Chest X-ray:
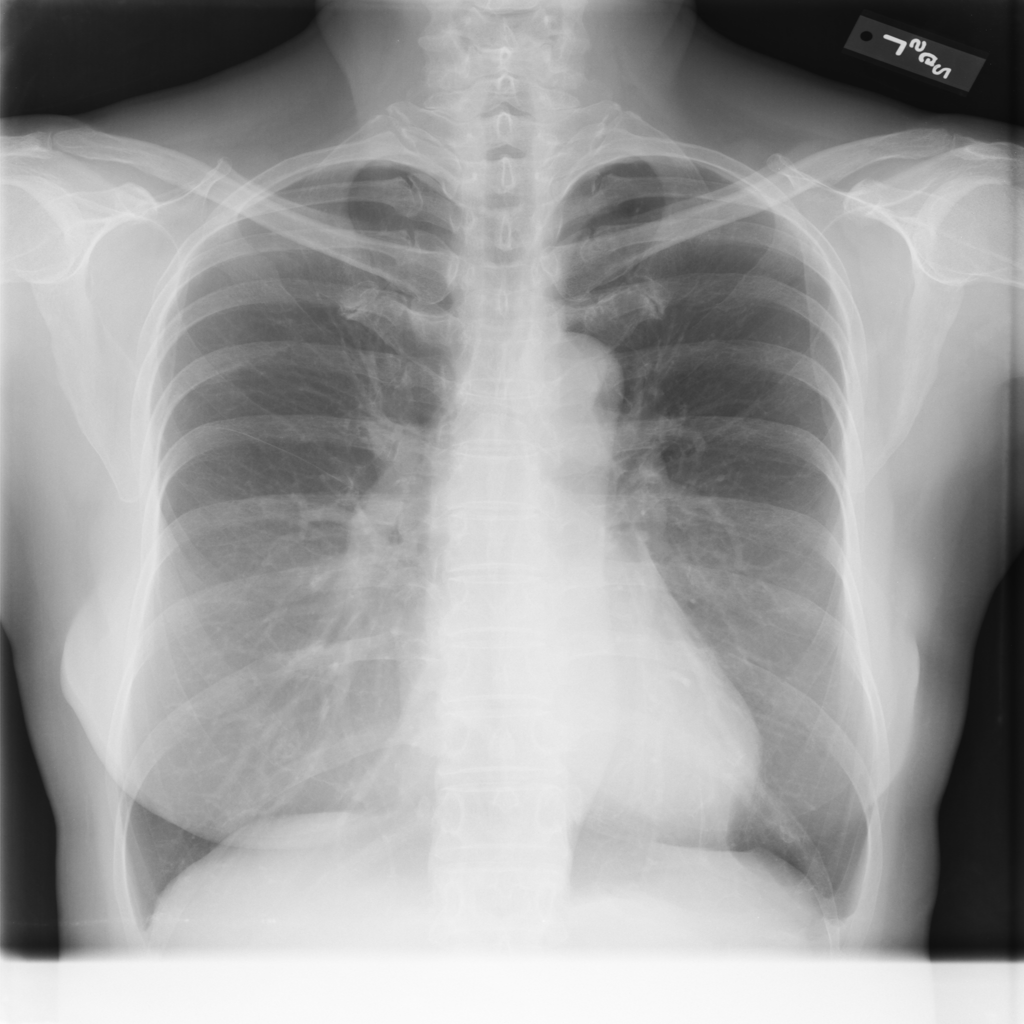
No abnormal finding: yes